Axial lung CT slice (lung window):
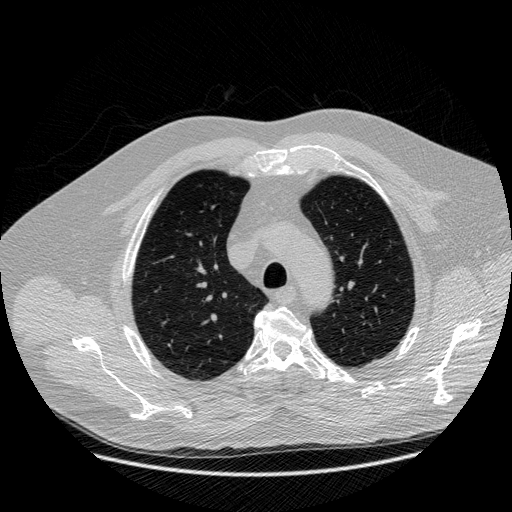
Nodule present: no